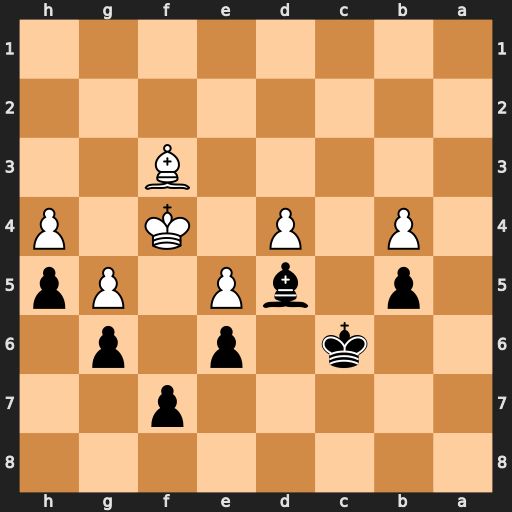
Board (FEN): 8/5p2/2k1p1p1/1p1bP1Pp/1P1P1K1P/5B2/8/8
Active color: b
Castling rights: -
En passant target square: -
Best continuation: Bxf3 Kxf3 Kd5 Ke3 Kc4 Ke4 Kxb4 d5 exd5+